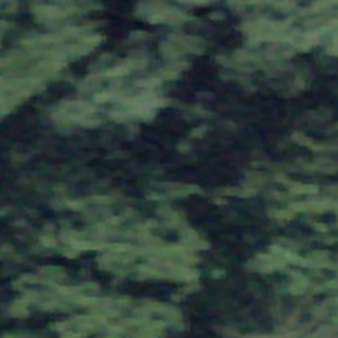
Label: other